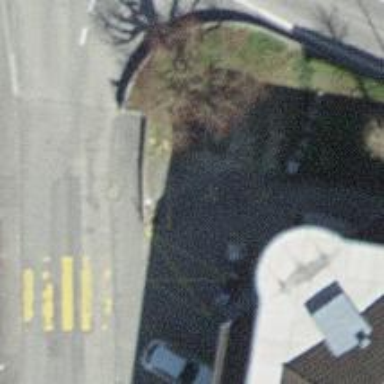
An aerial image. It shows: Support pole.